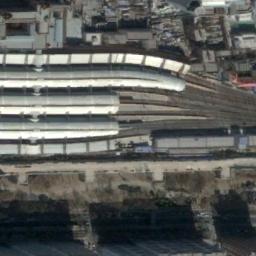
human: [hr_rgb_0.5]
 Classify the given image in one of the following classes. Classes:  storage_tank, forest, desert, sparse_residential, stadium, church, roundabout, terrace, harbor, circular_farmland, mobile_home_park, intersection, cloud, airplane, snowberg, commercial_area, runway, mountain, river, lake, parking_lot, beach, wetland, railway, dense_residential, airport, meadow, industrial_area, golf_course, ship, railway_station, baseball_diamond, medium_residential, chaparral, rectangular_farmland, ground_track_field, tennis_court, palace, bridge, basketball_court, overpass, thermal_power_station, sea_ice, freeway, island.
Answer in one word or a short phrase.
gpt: railway_station